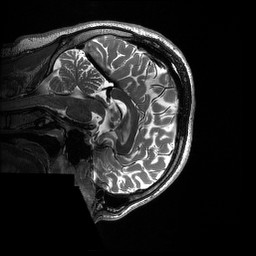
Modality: T2w
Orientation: sagittal
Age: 24
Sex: male